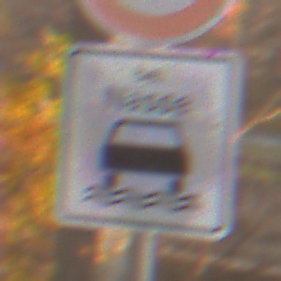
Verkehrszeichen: BeiNaesse
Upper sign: Geschwindigkeit80
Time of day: SunriseSunset
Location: Roofed (Suburban)
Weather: Clear
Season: NotSpecified
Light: Natural